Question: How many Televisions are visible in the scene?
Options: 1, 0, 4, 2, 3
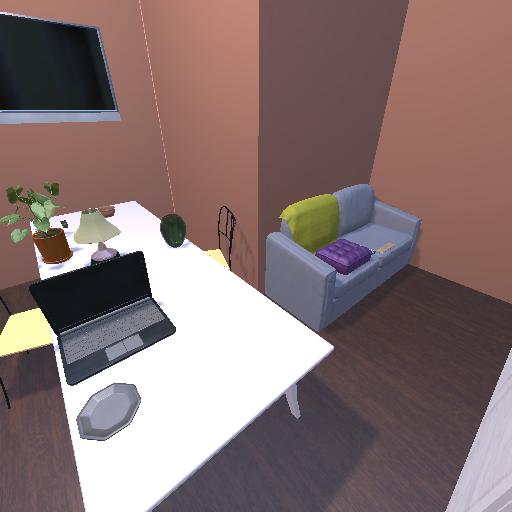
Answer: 1